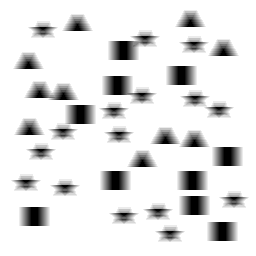
Squares: 10
Triangles: 10
Stars: 16
Total shapes: 36